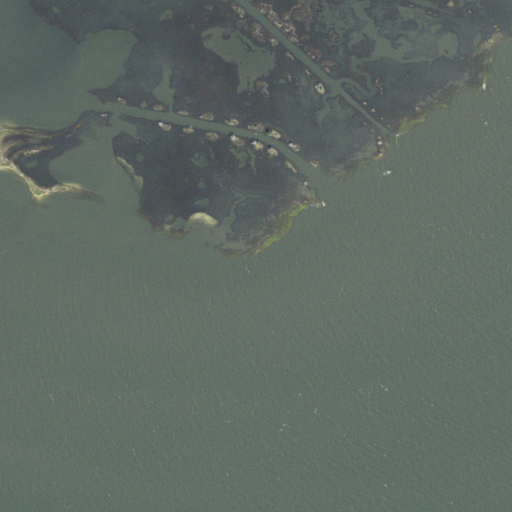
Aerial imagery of cape in North Carolina named The Spit containing open water and herbaceous wetlands